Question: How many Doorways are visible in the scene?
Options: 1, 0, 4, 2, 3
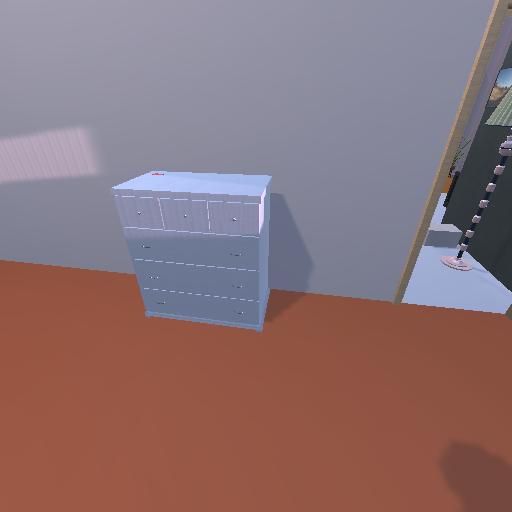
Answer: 1